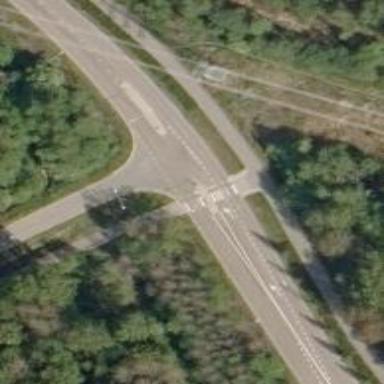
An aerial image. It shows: Road with "give way" sign.